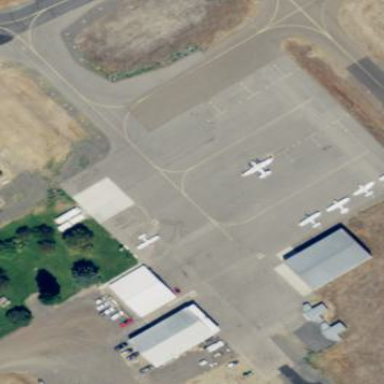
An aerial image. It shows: Apron at the airport.